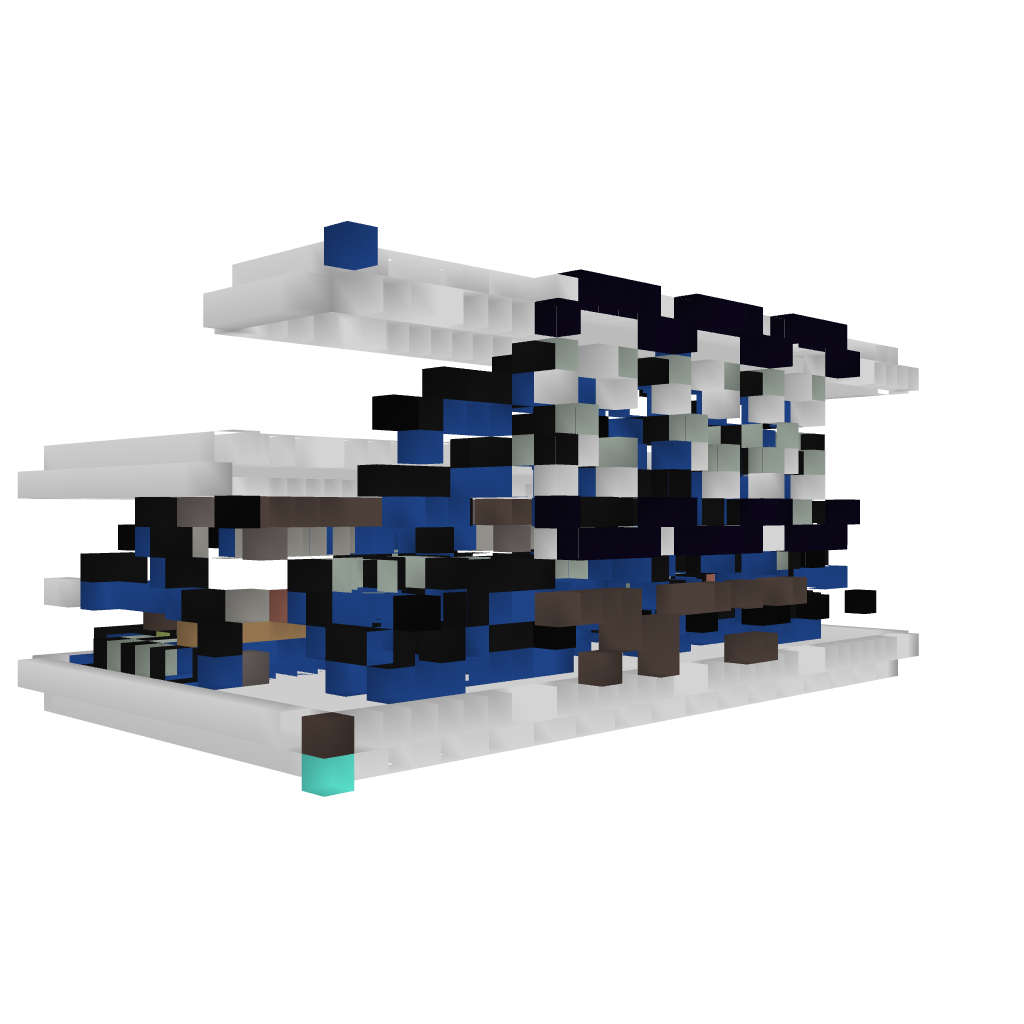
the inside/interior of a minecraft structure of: Compact Day Counter